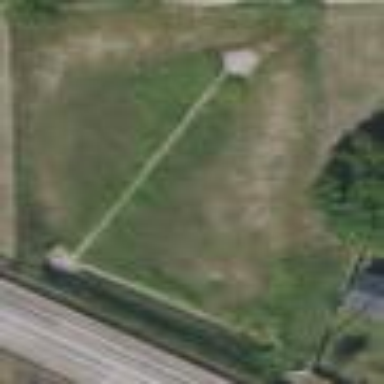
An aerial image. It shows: Grassy plot designated for zoning purposes.